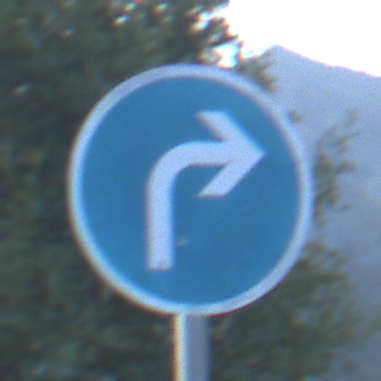
Verkehrszeichen: VorgeschriebeneFahrtrichtungRechts
Umgebung: Outdoor, RoadRail
Tageszeit: SunriseSunset
Wetter: Clear
Licht: Natural
Jahreszeit: NotSpecified
Kontrast: LowContrast